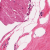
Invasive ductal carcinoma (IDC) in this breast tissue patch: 0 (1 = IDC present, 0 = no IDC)